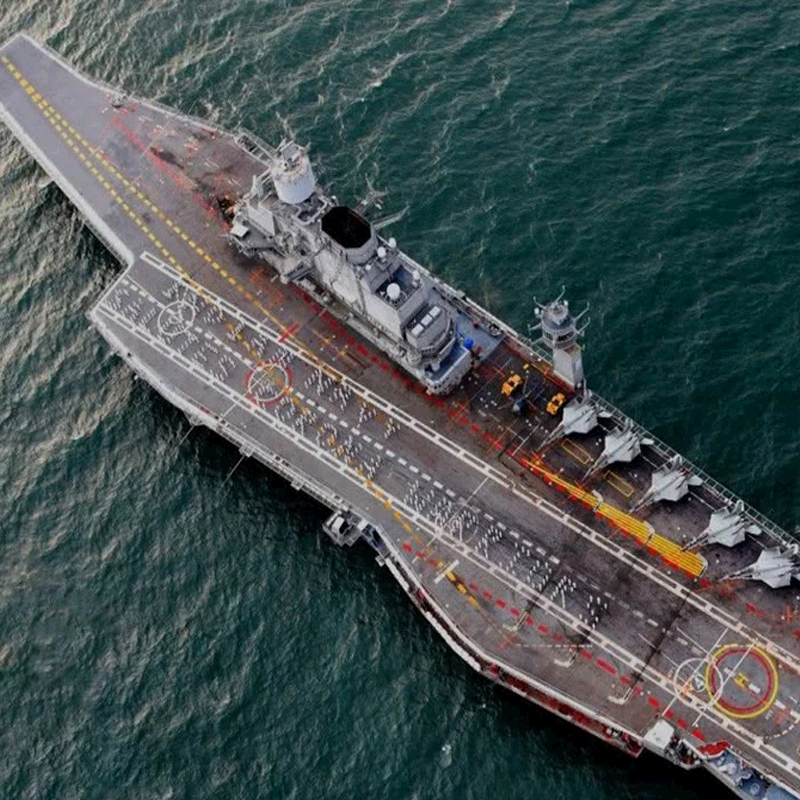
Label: INS_Vikramaditya_aircraft_carrier